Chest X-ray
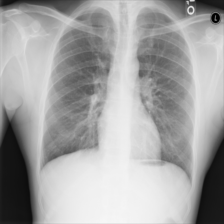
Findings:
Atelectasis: negative
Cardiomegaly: negative
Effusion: negative
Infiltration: negative
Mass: negative
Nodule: negative
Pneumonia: negative
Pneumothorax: negative
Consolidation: negative
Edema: negative
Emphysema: negative
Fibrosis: negative
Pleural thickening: negative
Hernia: negative